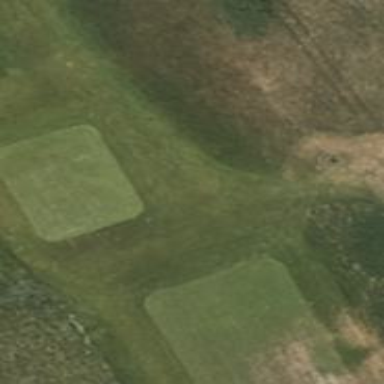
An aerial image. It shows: Golf tee.